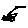
Label: fish